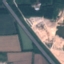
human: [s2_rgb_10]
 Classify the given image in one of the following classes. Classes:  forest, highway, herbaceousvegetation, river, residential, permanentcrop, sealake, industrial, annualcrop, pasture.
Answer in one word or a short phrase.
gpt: Highway